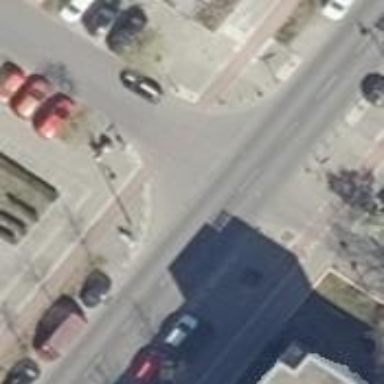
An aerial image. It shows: Tertiary road with asphalt surface. Separate sidewalks on both sides of the road.